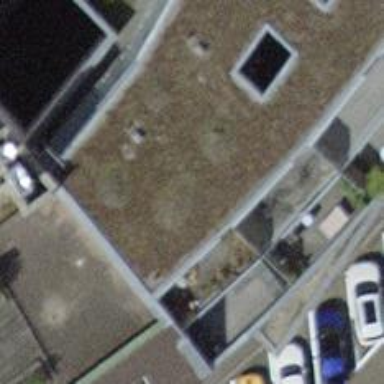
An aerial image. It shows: Cafe.